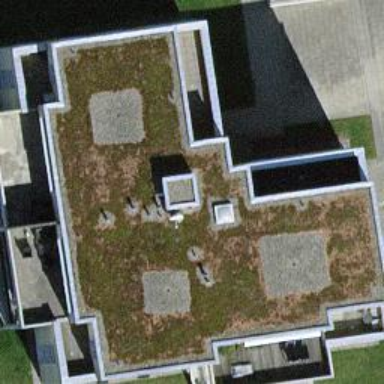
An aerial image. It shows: Flat-roofed apartment building.